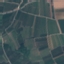
Land use / land cover: PermanentCrop